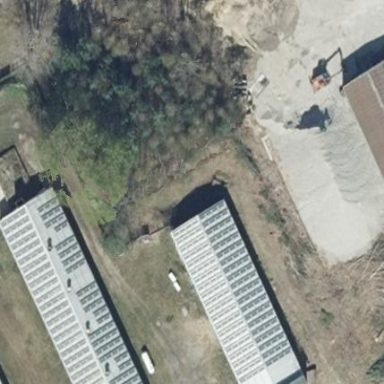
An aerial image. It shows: Farm auxiliary building with gabled white roof oriented along its structure.